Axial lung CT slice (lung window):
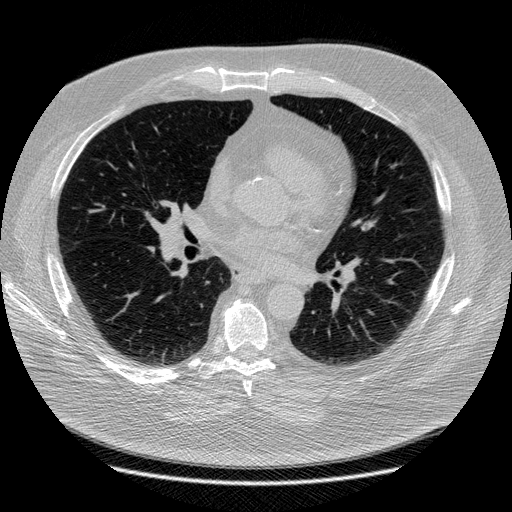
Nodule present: no